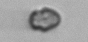
Label: Heterocapsa_rotundata